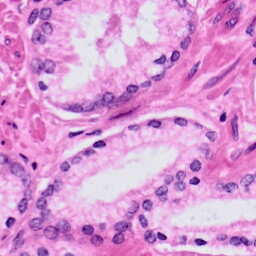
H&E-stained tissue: Prostate